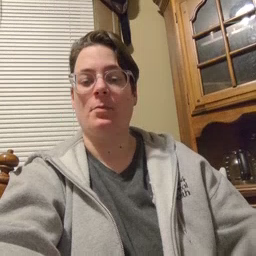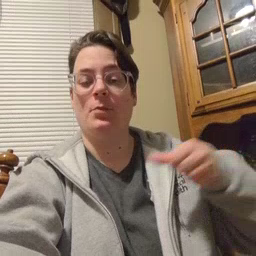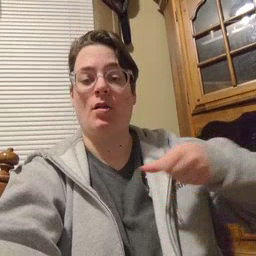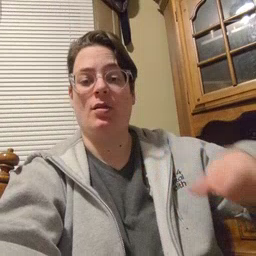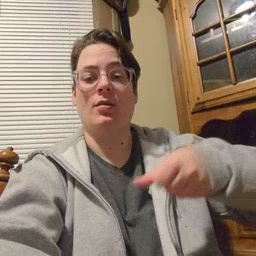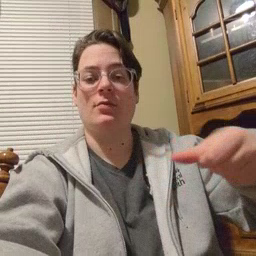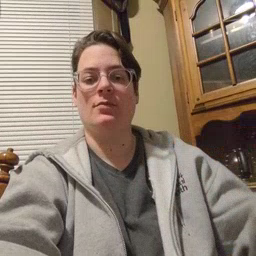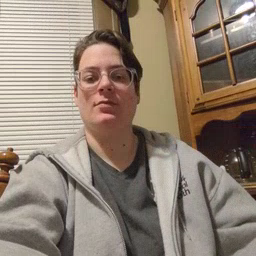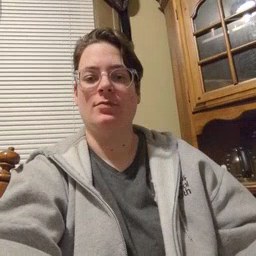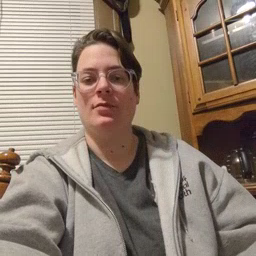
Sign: puzzle